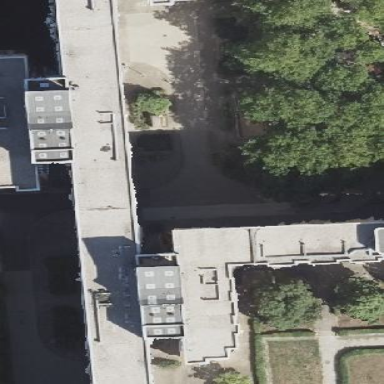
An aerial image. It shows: Block of apartments with flat roof. The building is colored in white.